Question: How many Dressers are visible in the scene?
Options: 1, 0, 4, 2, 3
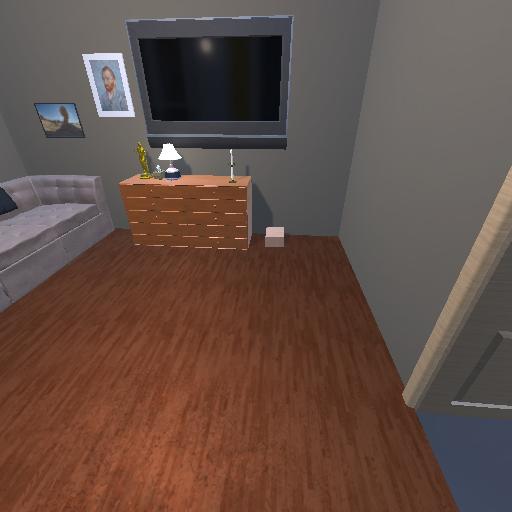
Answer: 1